Question: I study <URL> in first part it said:
> The is a comprehensive, object-oriented collection of
reusable types that you can use to develop applications ranging from
traditional command-line or graphical user interface (GUI)
applications to applications based on the latest innovations provided
by
And next:
> ASP.NET hosts the runtime to provide a scalable, server-side
environment for managed code. ASP.NET works directly with the runtime
to enable ASP.NET applications and XML Web services, both of which are
discussed later in this topic
But there isn't any relation, any base class library layer between Asp.net and managed Code, in illustration. why?

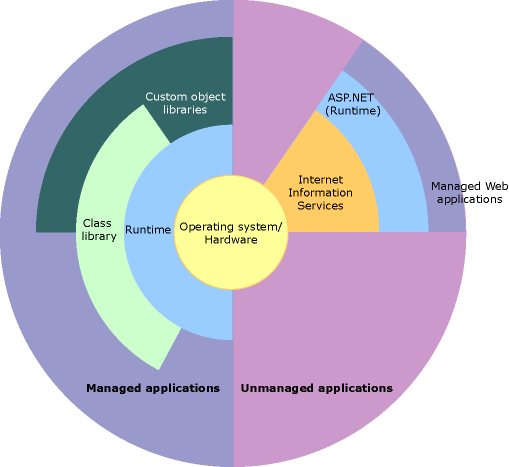
Answer: Because the ASP.NET runtime is <URL>:
> The ASP.NET ISAPI extension is a Win32 DLL and does not host managed code. [...] The worker process is a small Win32 shell of code that hosts the common language runtime (CLR) and runs managed code.